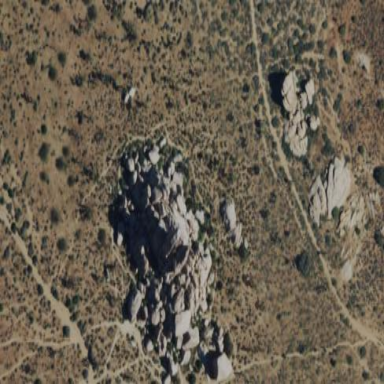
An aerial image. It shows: Landscape of bare rock.